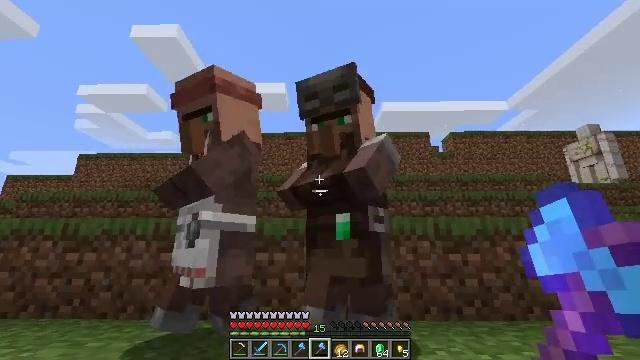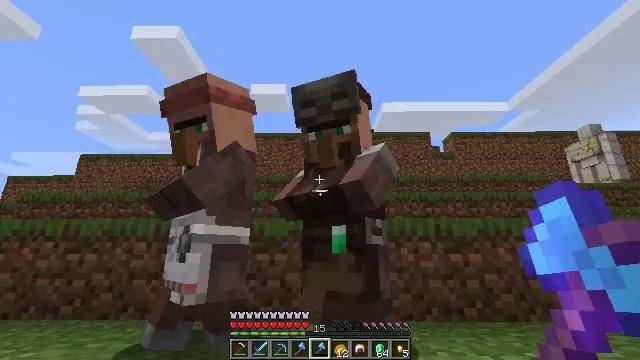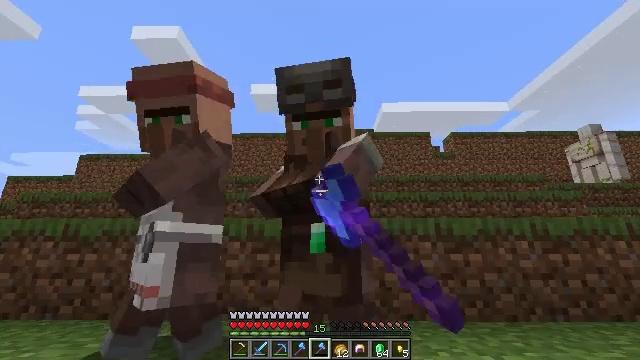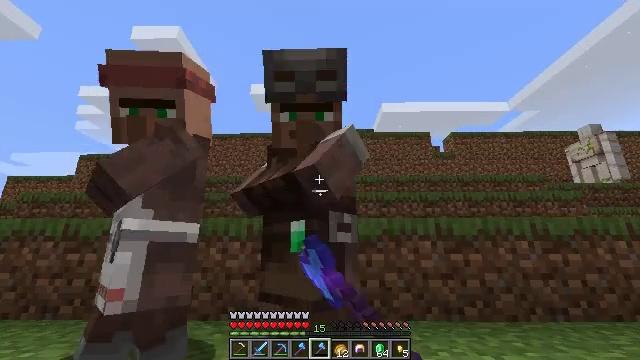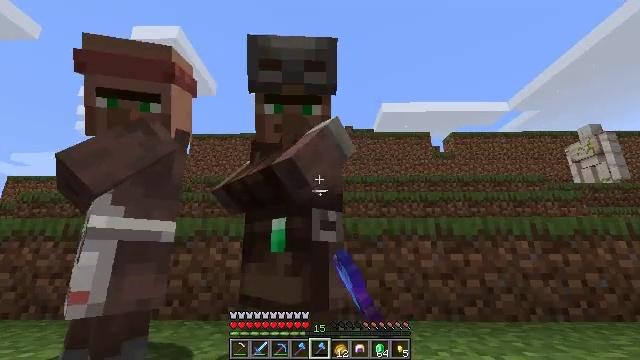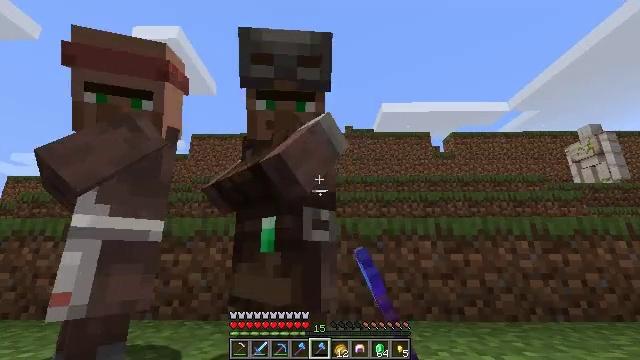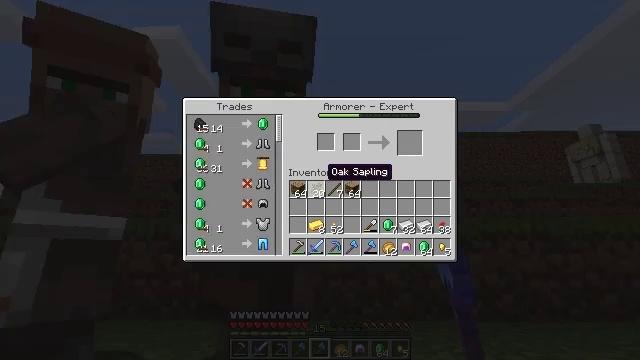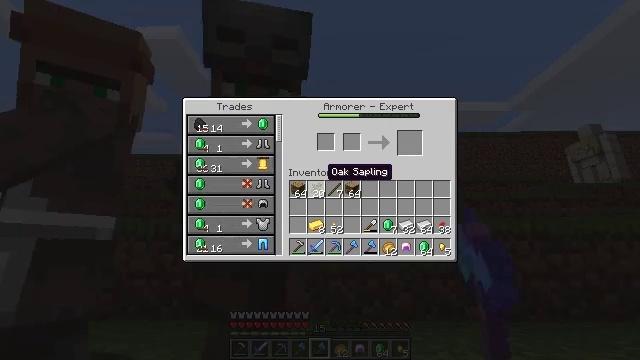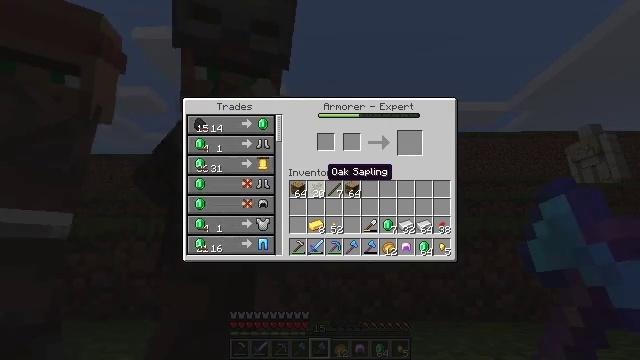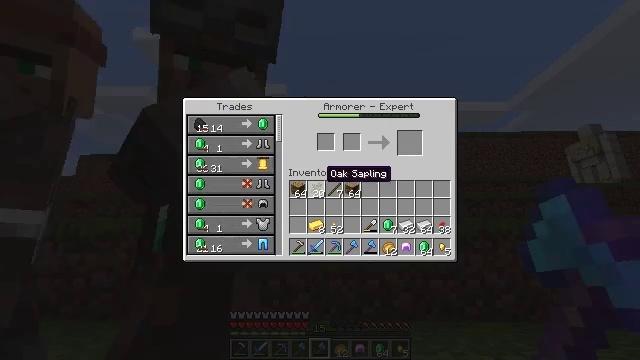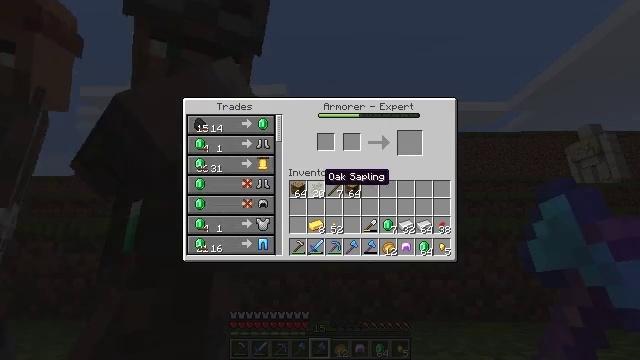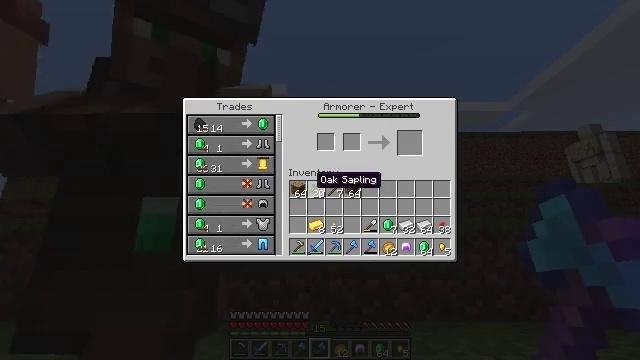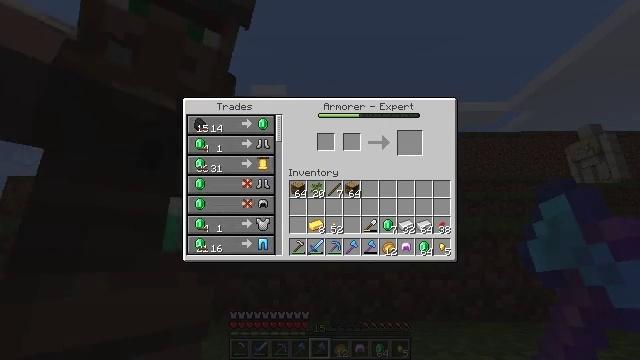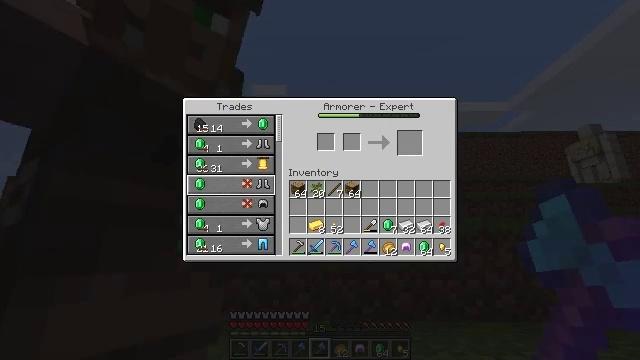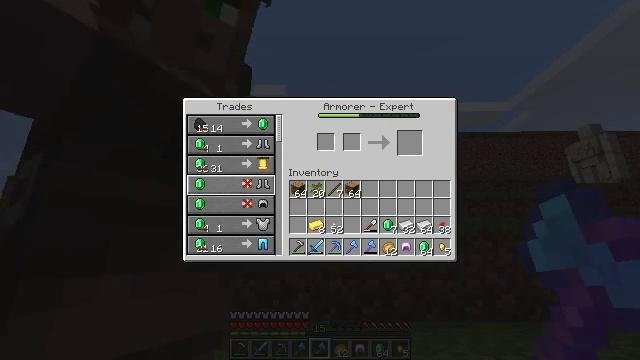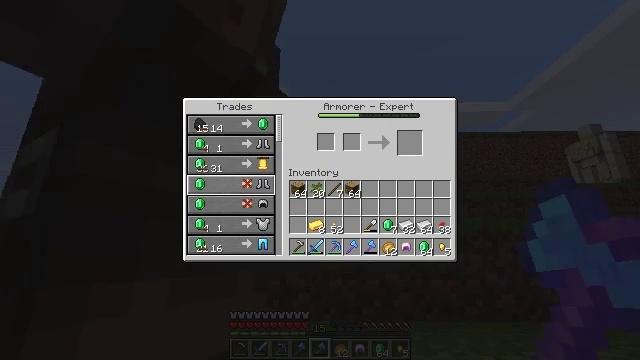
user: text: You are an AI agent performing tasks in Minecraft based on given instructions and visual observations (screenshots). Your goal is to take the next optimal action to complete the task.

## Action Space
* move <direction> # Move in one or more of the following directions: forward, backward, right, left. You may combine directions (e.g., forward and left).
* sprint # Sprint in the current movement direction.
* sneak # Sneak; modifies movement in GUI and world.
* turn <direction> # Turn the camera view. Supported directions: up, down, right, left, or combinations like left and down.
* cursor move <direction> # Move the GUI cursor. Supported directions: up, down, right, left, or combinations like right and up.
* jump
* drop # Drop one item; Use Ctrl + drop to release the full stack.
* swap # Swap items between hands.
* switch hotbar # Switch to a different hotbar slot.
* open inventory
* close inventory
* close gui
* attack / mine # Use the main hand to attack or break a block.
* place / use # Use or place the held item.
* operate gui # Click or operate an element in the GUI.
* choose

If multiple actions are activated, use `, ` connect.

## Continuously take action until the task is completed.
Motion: motion action
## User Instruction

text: Make a chainmail chestplate using the appropriate recipe.
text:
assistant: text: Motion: use / place
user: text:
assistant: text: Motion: use / place
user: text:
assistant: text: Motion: use / place
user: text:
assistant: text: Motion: use / place
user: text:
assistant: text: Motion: no_op
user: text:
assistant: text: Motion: open gui
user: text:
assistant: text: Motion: no_op
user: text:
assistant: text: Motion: no_op
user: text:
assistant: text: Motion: no_op
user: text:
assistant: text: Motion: no_op
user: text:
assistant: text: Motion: cursor move left
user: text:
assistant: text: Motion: cursor move left
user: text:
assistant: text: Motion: cursor move left
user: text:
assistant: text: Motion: cursor move left
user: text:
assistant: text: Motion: no_op
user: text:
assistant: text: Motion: no_op
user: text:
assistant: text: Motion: no_op
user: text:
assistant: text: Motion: no_op
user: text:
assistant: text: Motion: no_op
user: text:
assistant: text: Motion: no_op
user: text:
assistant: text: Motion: no_op
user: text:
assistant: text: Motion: no_op
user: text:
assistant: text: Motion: no_op
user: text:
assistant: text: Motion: no_op
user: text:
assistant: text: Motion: no_op
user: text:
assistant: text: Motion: no_op
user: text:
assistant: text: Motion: no_op
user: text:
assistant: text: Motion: no_op
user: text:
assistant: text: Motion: no_op
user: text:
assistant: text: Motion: no_op